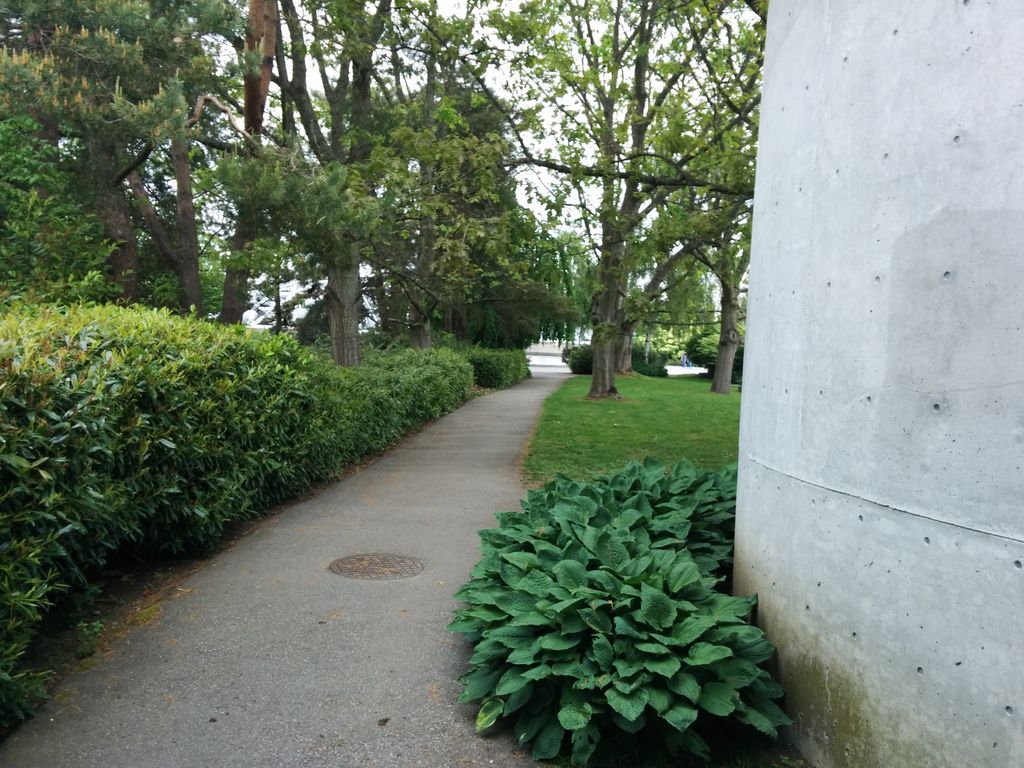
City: vancouver